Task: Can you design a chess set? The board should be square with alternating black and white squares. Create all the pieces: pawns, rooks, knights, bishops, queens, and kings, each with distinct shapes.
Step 3137:
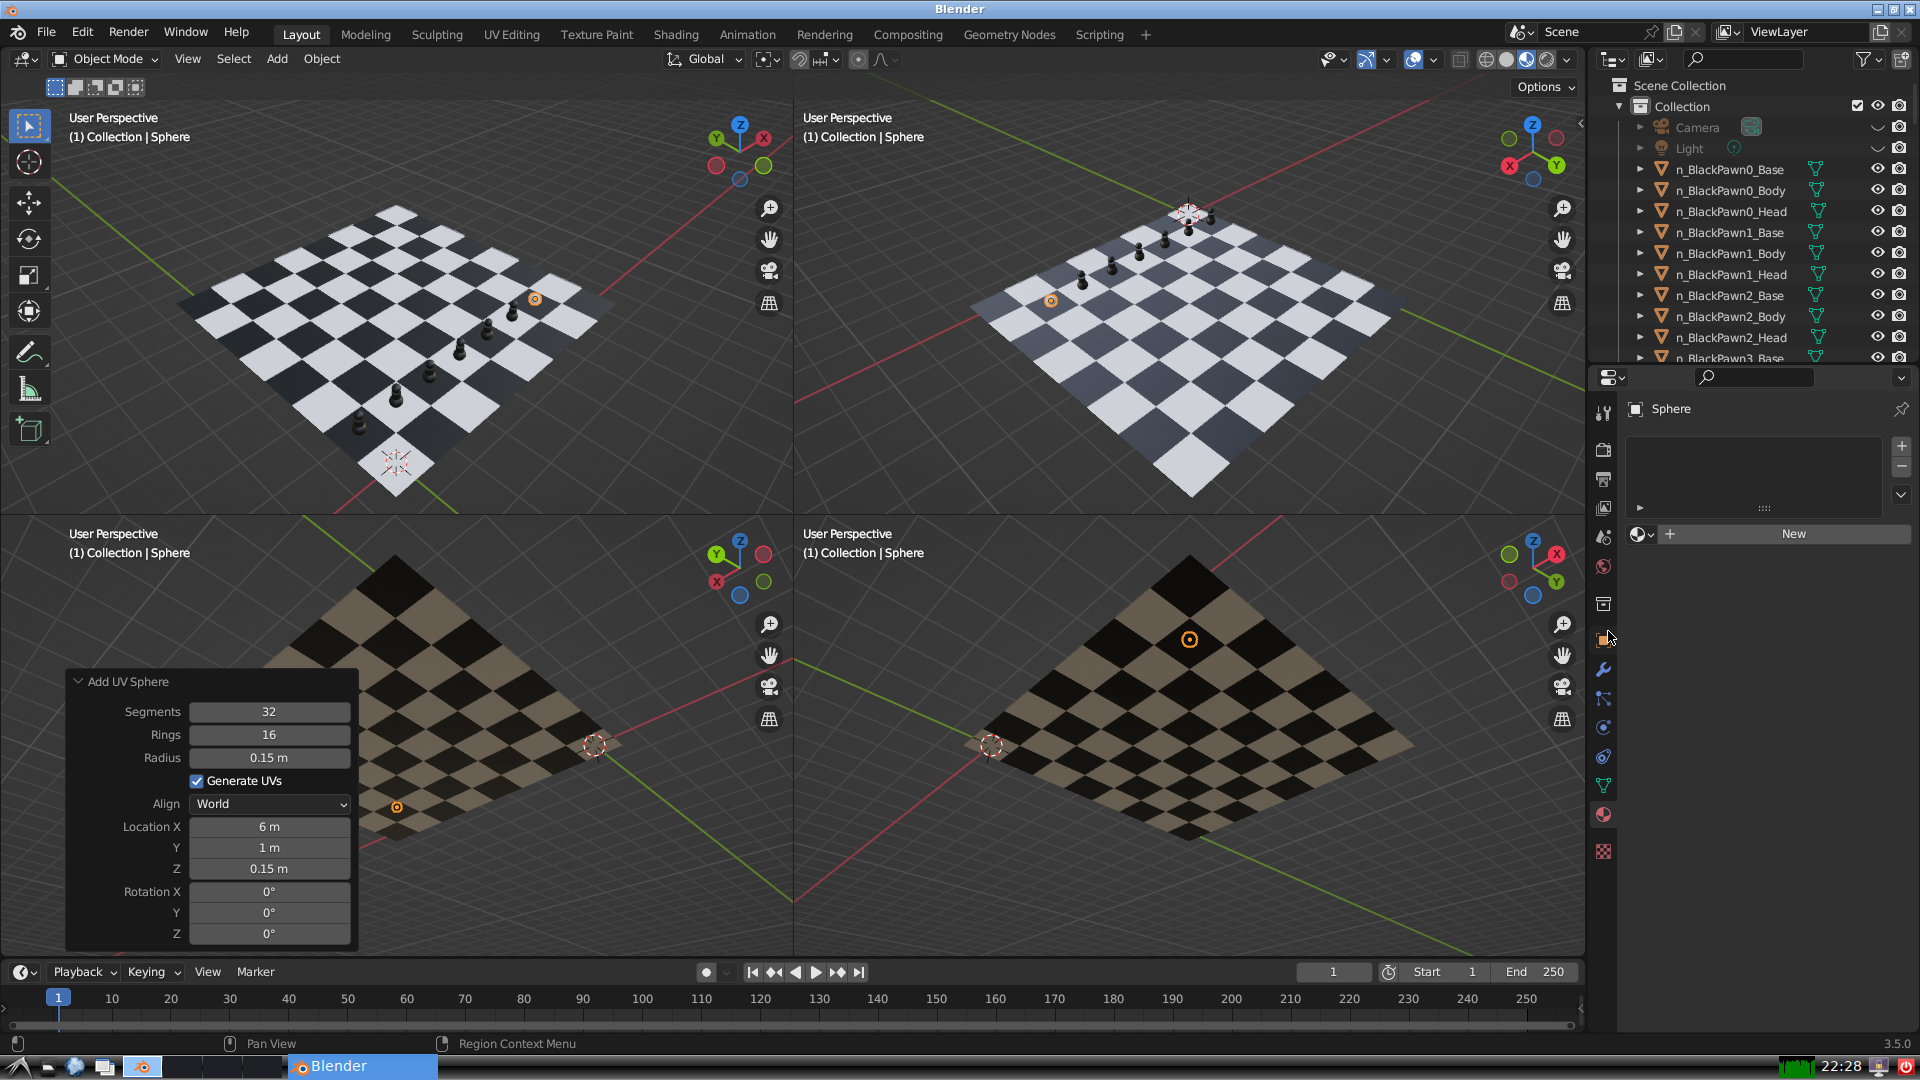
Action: click: no